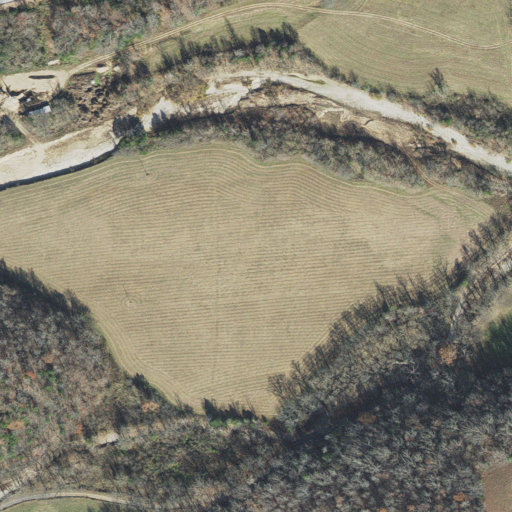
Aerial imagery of valley in Arkansas named Mears Hollow containing pasture, deciduous forest, open development, barren land, and low intensity development